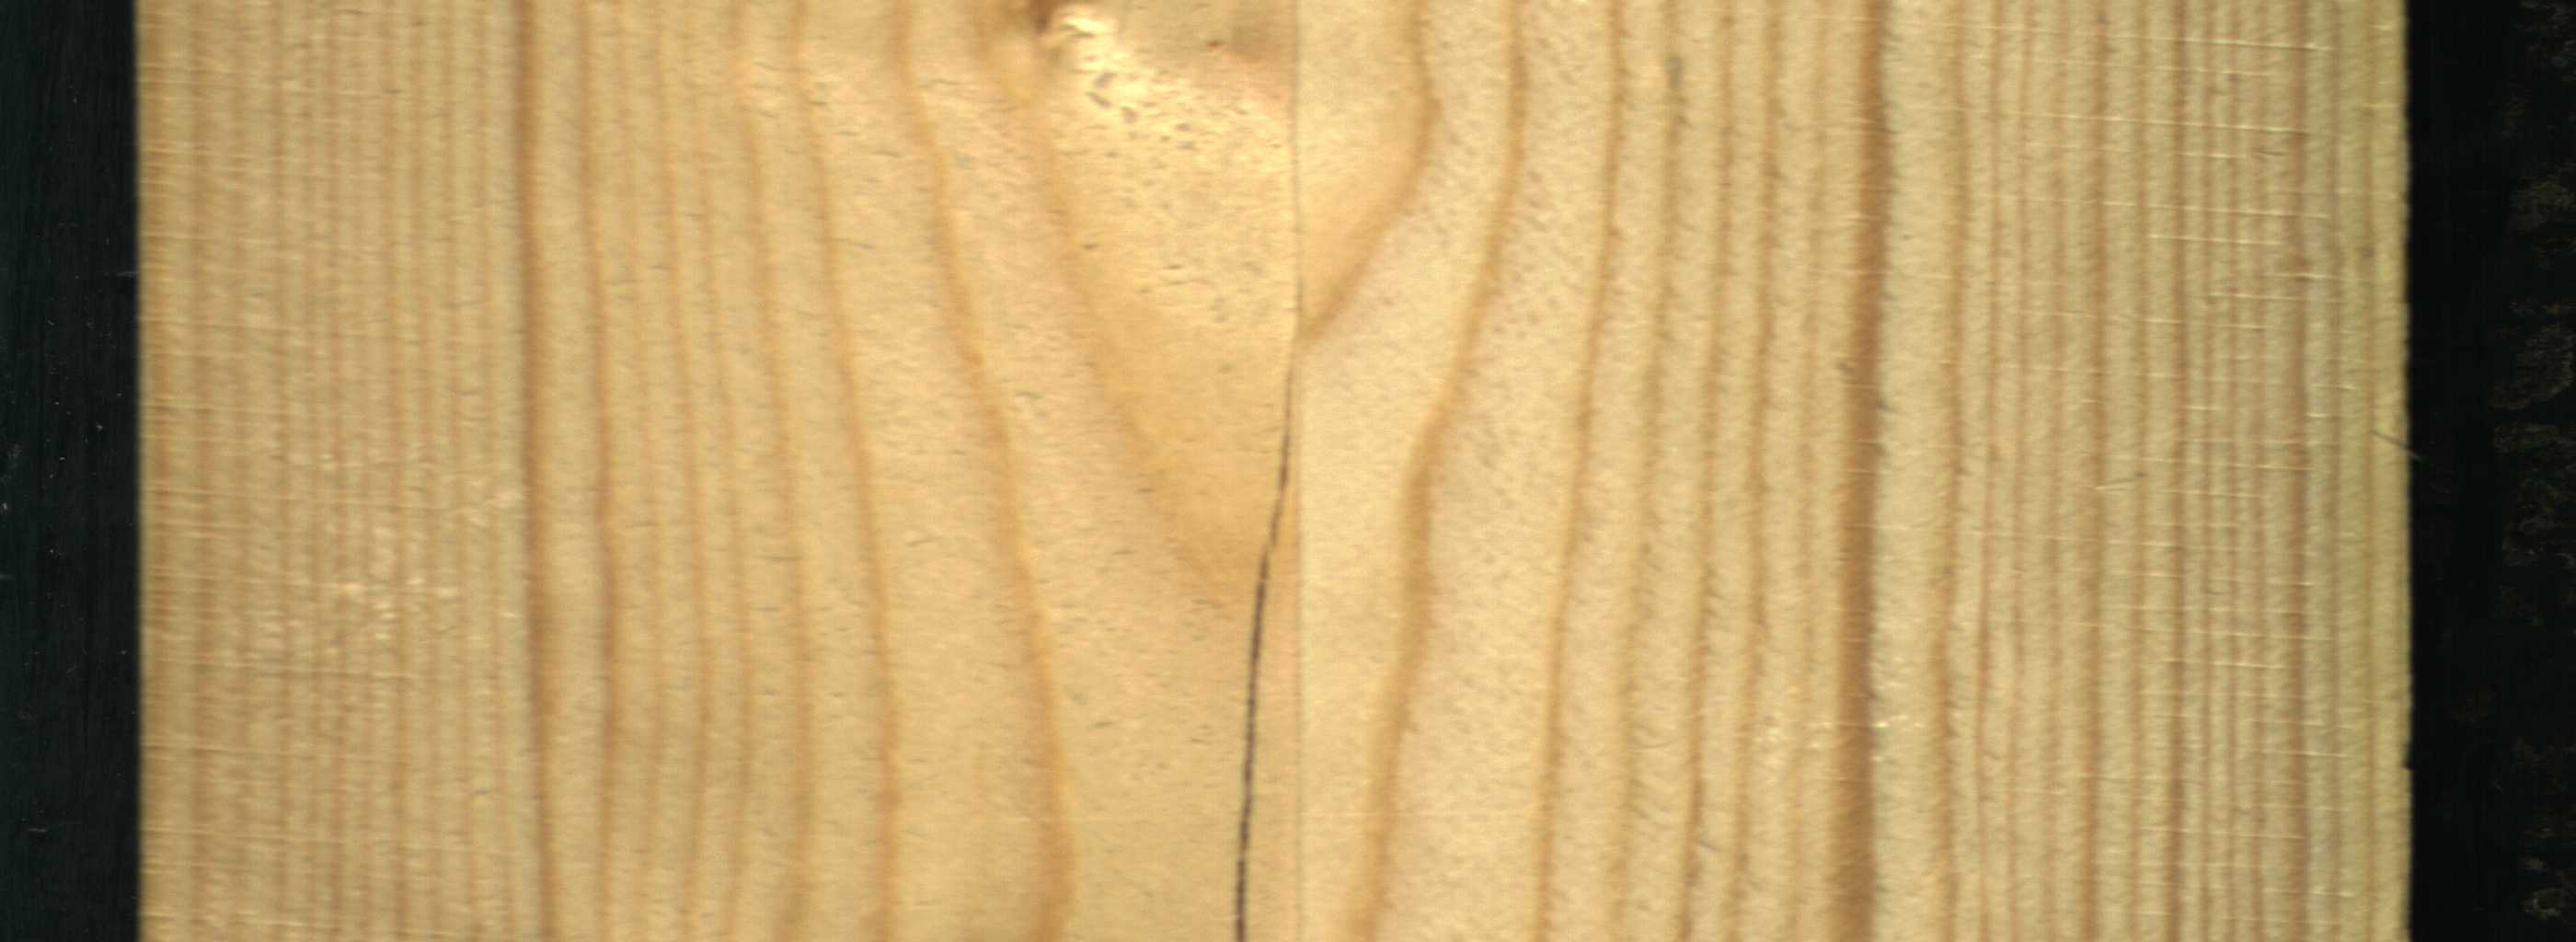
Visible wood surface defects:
Crack